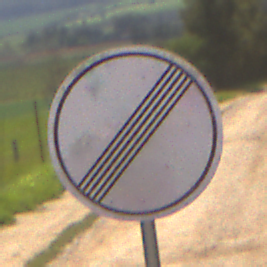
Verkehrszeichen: EndeSaemtlicherBegrenzungen
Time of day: MorningAfternoon
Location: Outdoor (RoadRail)
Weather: Clear
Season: NotSpecified
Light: Natural